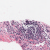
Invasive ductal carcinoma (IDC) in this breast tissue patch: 0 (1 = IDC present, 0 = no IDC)